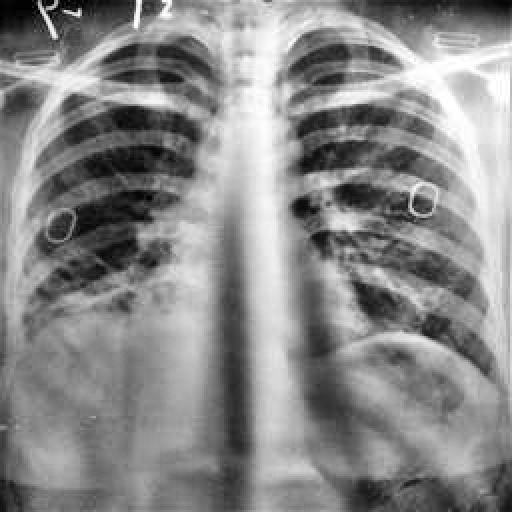
Finding: TUBERCULOSIS